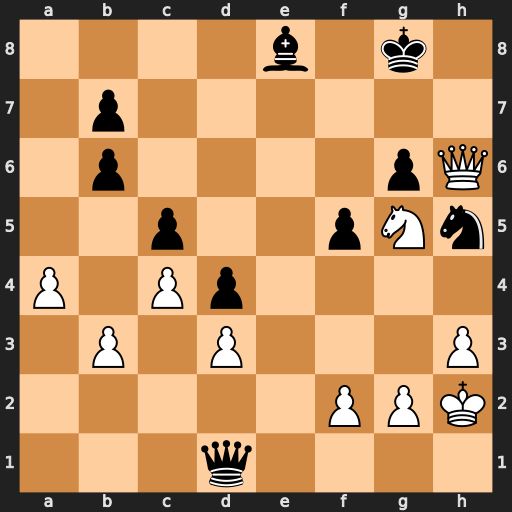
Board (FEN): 4b1k1/1p6/1p4pQ/2p2pNn/P1Pp4/1P1P3P/5PPK/3q4
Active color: w
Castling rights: -
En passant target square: -
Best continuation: Qh7+ Kf8 Ne6#